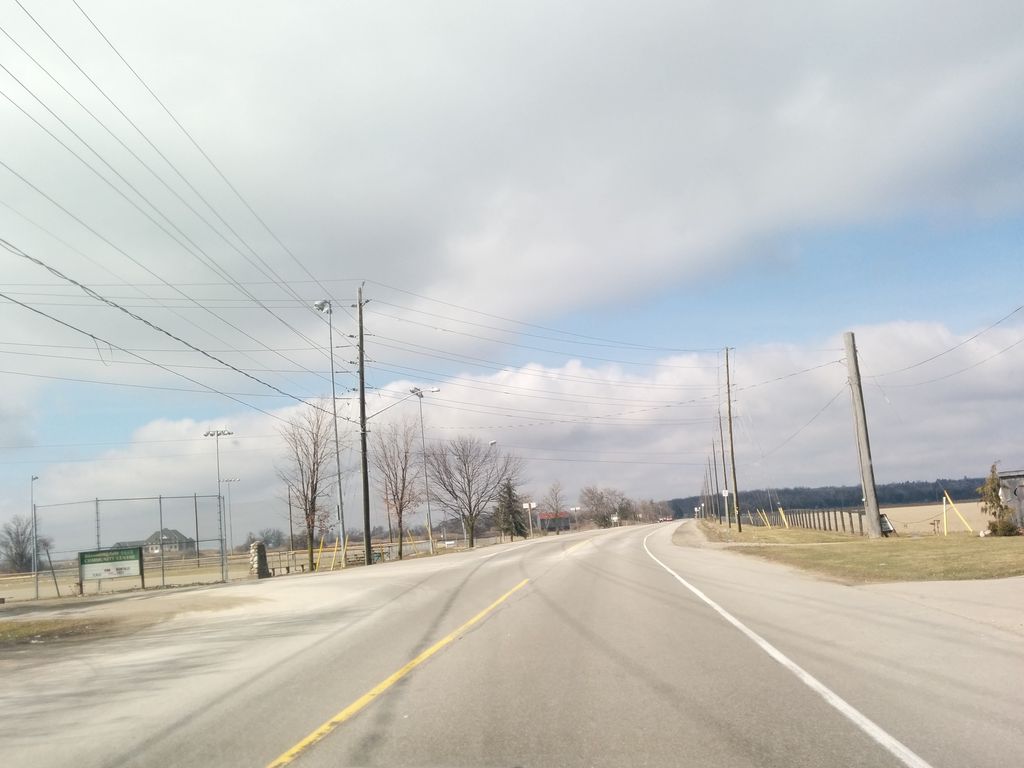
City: kitchener-waterloo